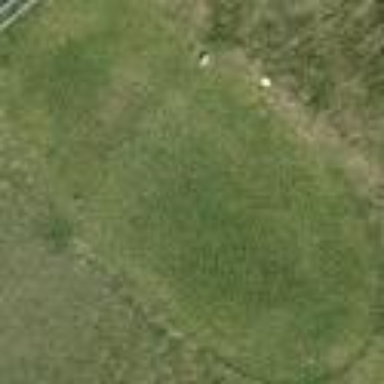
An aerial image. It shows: Golf tee area with grass surface.